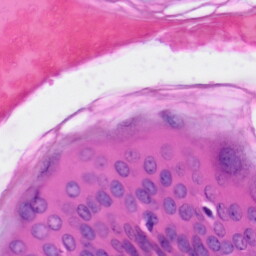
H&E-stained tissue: Skin